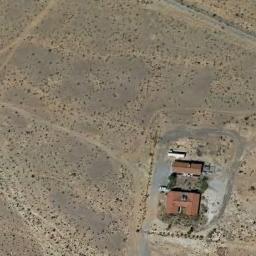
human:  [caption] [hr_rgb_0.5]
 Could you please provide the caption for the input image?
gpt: The sparse residential is on the bare land .

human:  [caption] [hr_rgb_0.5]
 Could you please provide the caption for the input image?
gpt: There are several houses on one side of the highway .

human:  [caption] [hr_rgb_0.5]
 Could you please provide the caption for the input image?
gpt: There are two red buildings in the sparse residential .

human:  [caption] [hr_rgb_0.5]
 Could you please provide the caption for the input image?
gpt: There are several houses of different sizes in sparse residential areas surrounded by farmland .

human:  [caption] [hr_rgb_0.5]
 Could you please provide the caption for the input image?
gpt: A sparse residential area with two brown buildings and bare land .